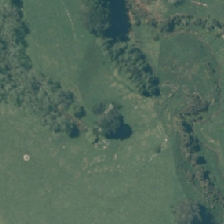
Land cover: deciduous_hardwood